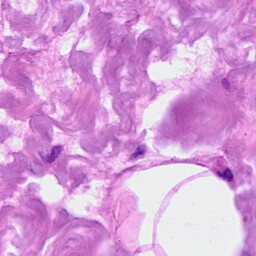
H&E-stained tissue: Breast